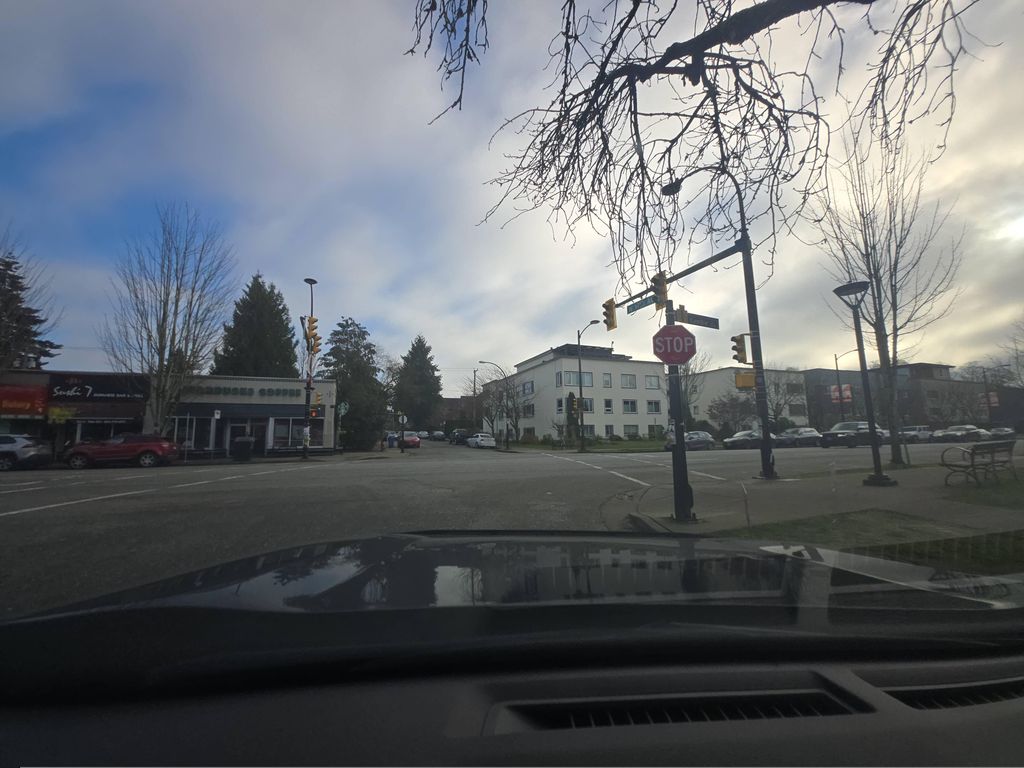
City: vancouver